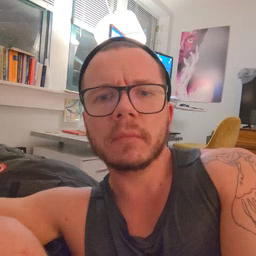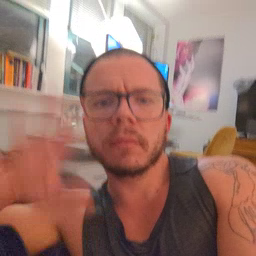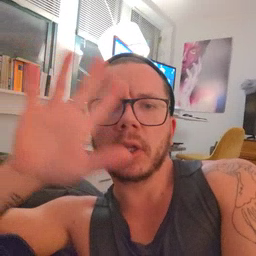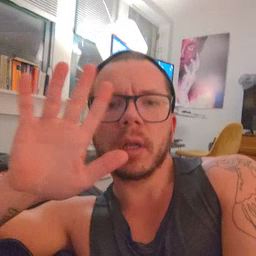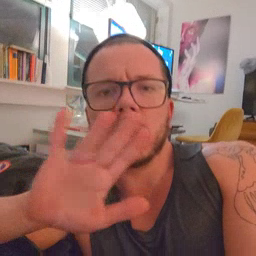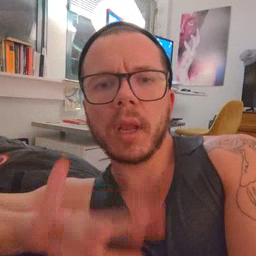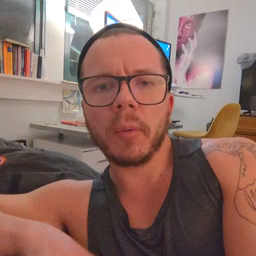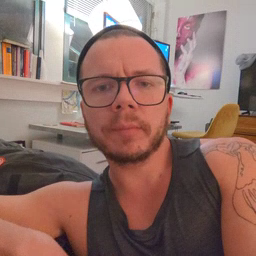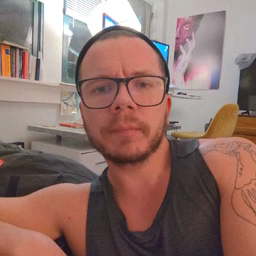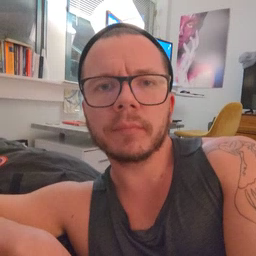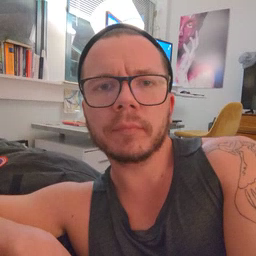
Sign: snow